Aerial crown-view tile of a tropical tree (Barro Colorado Island, Panama), acquired 20250616:
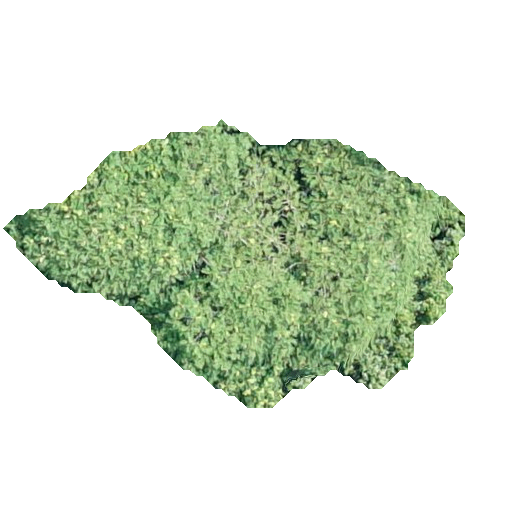
Species: Dipteryx oleifera
GBIF accepted scientific name: Dipteryx oleifera
Crown area: 119.2 m²